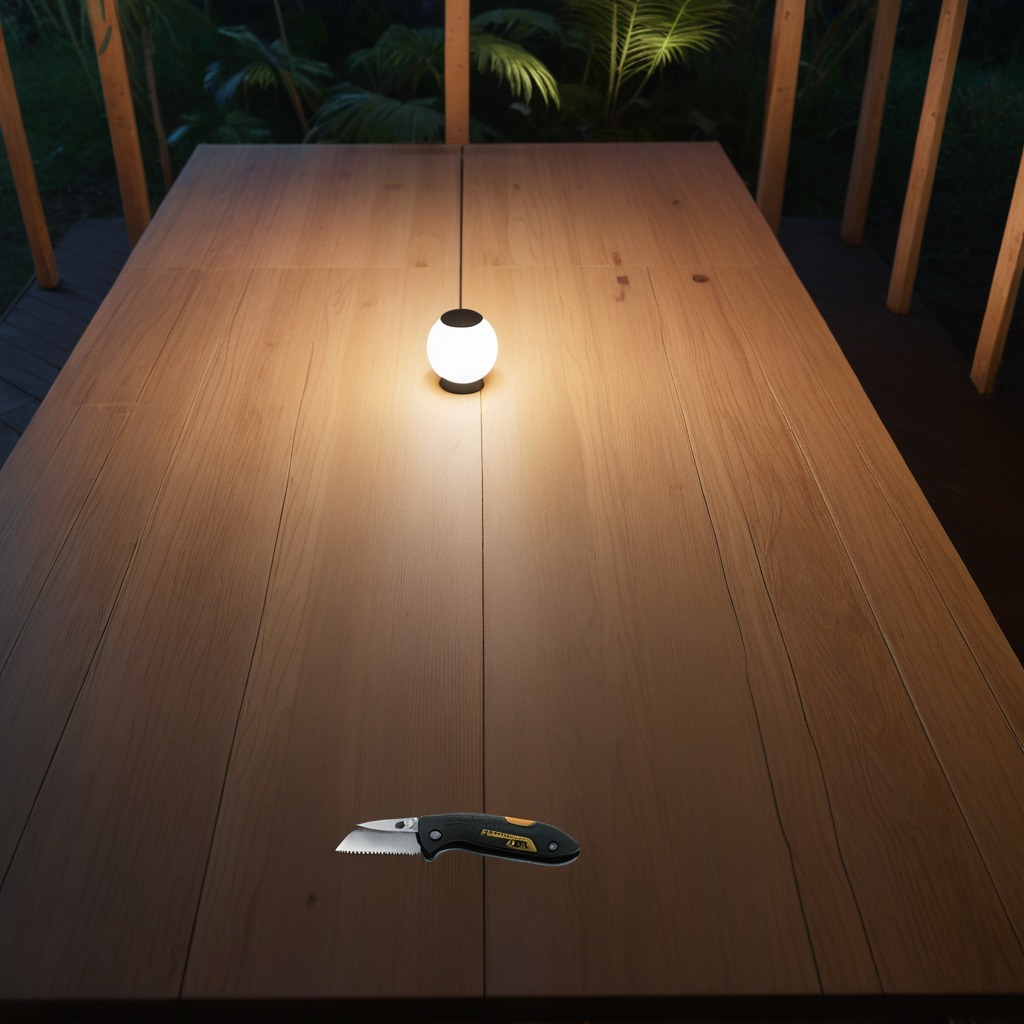
A utility knife is lying on a wooden table inside a jungle field workshop tent at night dim ambient light soft shadows worn but